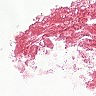
Metastatic tissue present: no